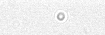
Label: camera_spot